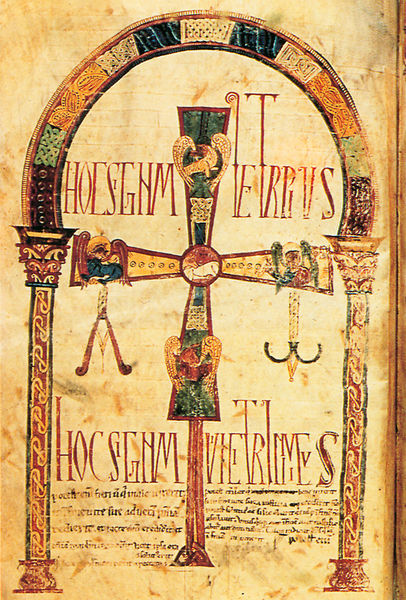
Titel: San Millán Beatus
Institution: Madrid, Real Academia de la Historia
Schlagwörter: blau, flügel, gelb, grün, menschen, säule, säulen, rot, beige, ornament, gold, gotik, engel, farbig, schrift, bogen, farbe, inschrift, tor, waage, kreuz, torbogen, illustration, initiale, kapitelle, kapitell, buchseite, sakral, krumm, handschrift, latein, buchmalerei, schmutzig, psalter, omega, alpha, hoc, a, o